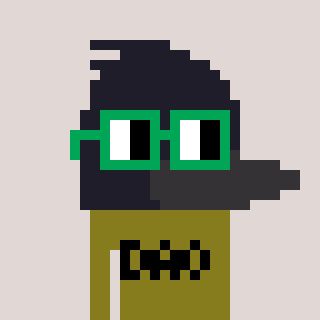
a pixel art character with square green glasses, a raven-shaped head and a gunk-colored body on a warm background